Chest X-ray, PA view. Patient: 64 years old, sex M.
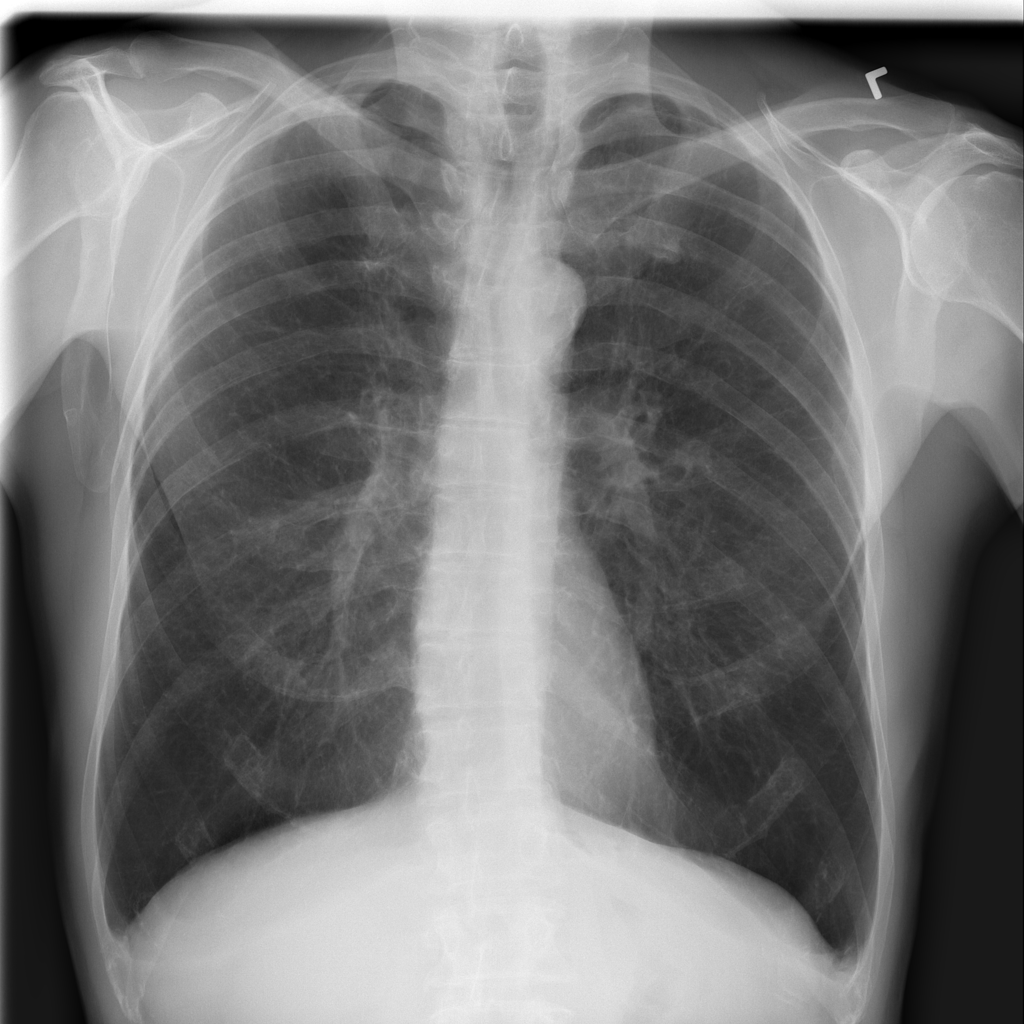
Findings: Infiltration